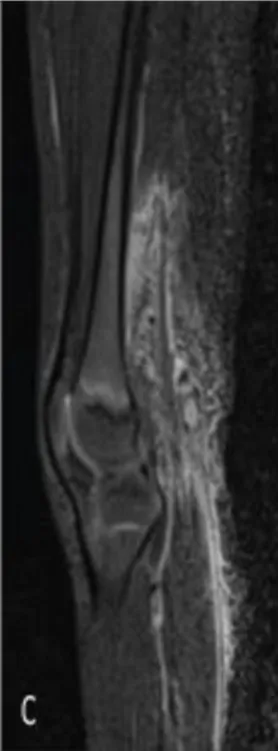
Axial fat-saturated T1-weighted postcontrast MRI of the bilateral lower extremities (
B) demonstrates associated enhancement of the vastus medialis, vastus intermedius, and soft tissues of the popliteal fossa. Findings are compatible with myositis with overlying cellulitis.
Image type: radiology (mri)